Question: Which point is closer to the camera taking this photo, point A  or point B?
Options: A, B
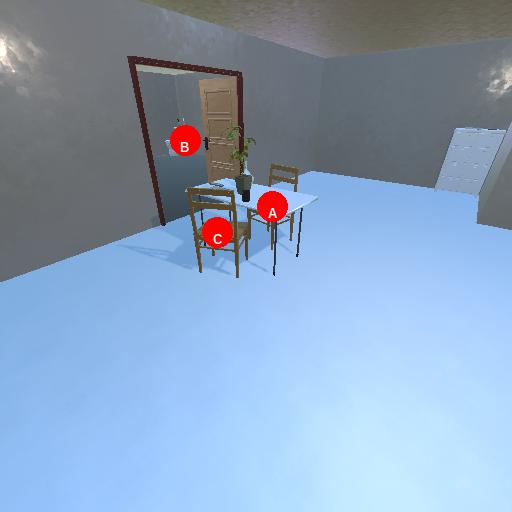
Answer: A